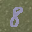
Label: 8